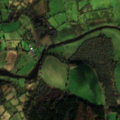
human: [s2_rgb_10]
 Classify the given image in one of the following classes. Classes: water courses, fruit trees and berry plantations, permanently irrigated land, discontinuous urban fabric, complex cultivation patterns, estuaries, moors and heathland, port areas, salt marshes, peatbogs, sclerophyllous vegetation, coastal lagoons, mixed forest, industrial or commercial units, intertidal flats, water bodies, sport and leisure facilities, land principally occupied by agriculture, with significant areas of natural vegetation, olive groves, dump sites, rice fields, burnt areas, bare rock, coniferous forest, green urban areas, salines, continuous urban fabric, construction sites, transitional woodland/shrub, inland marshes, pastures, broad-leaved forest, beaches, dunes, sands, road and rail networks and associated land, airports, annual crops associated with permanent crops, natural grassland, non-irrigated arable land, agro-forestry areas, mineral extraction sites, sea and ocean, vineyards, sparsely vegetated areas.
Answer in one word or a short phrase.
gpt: pastures, land principally occupied by agriculture, with significant areas of natural vegetation, mixed forest